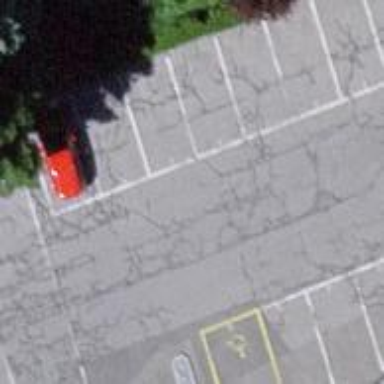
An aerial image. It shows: Parking area with surface.